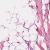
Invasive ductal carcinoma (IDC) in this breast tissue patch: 1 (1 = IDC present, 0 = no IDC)